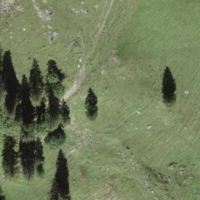
EUNIS habitat code: 23
Species observed at this site:
Campanula glomerata